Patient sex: M
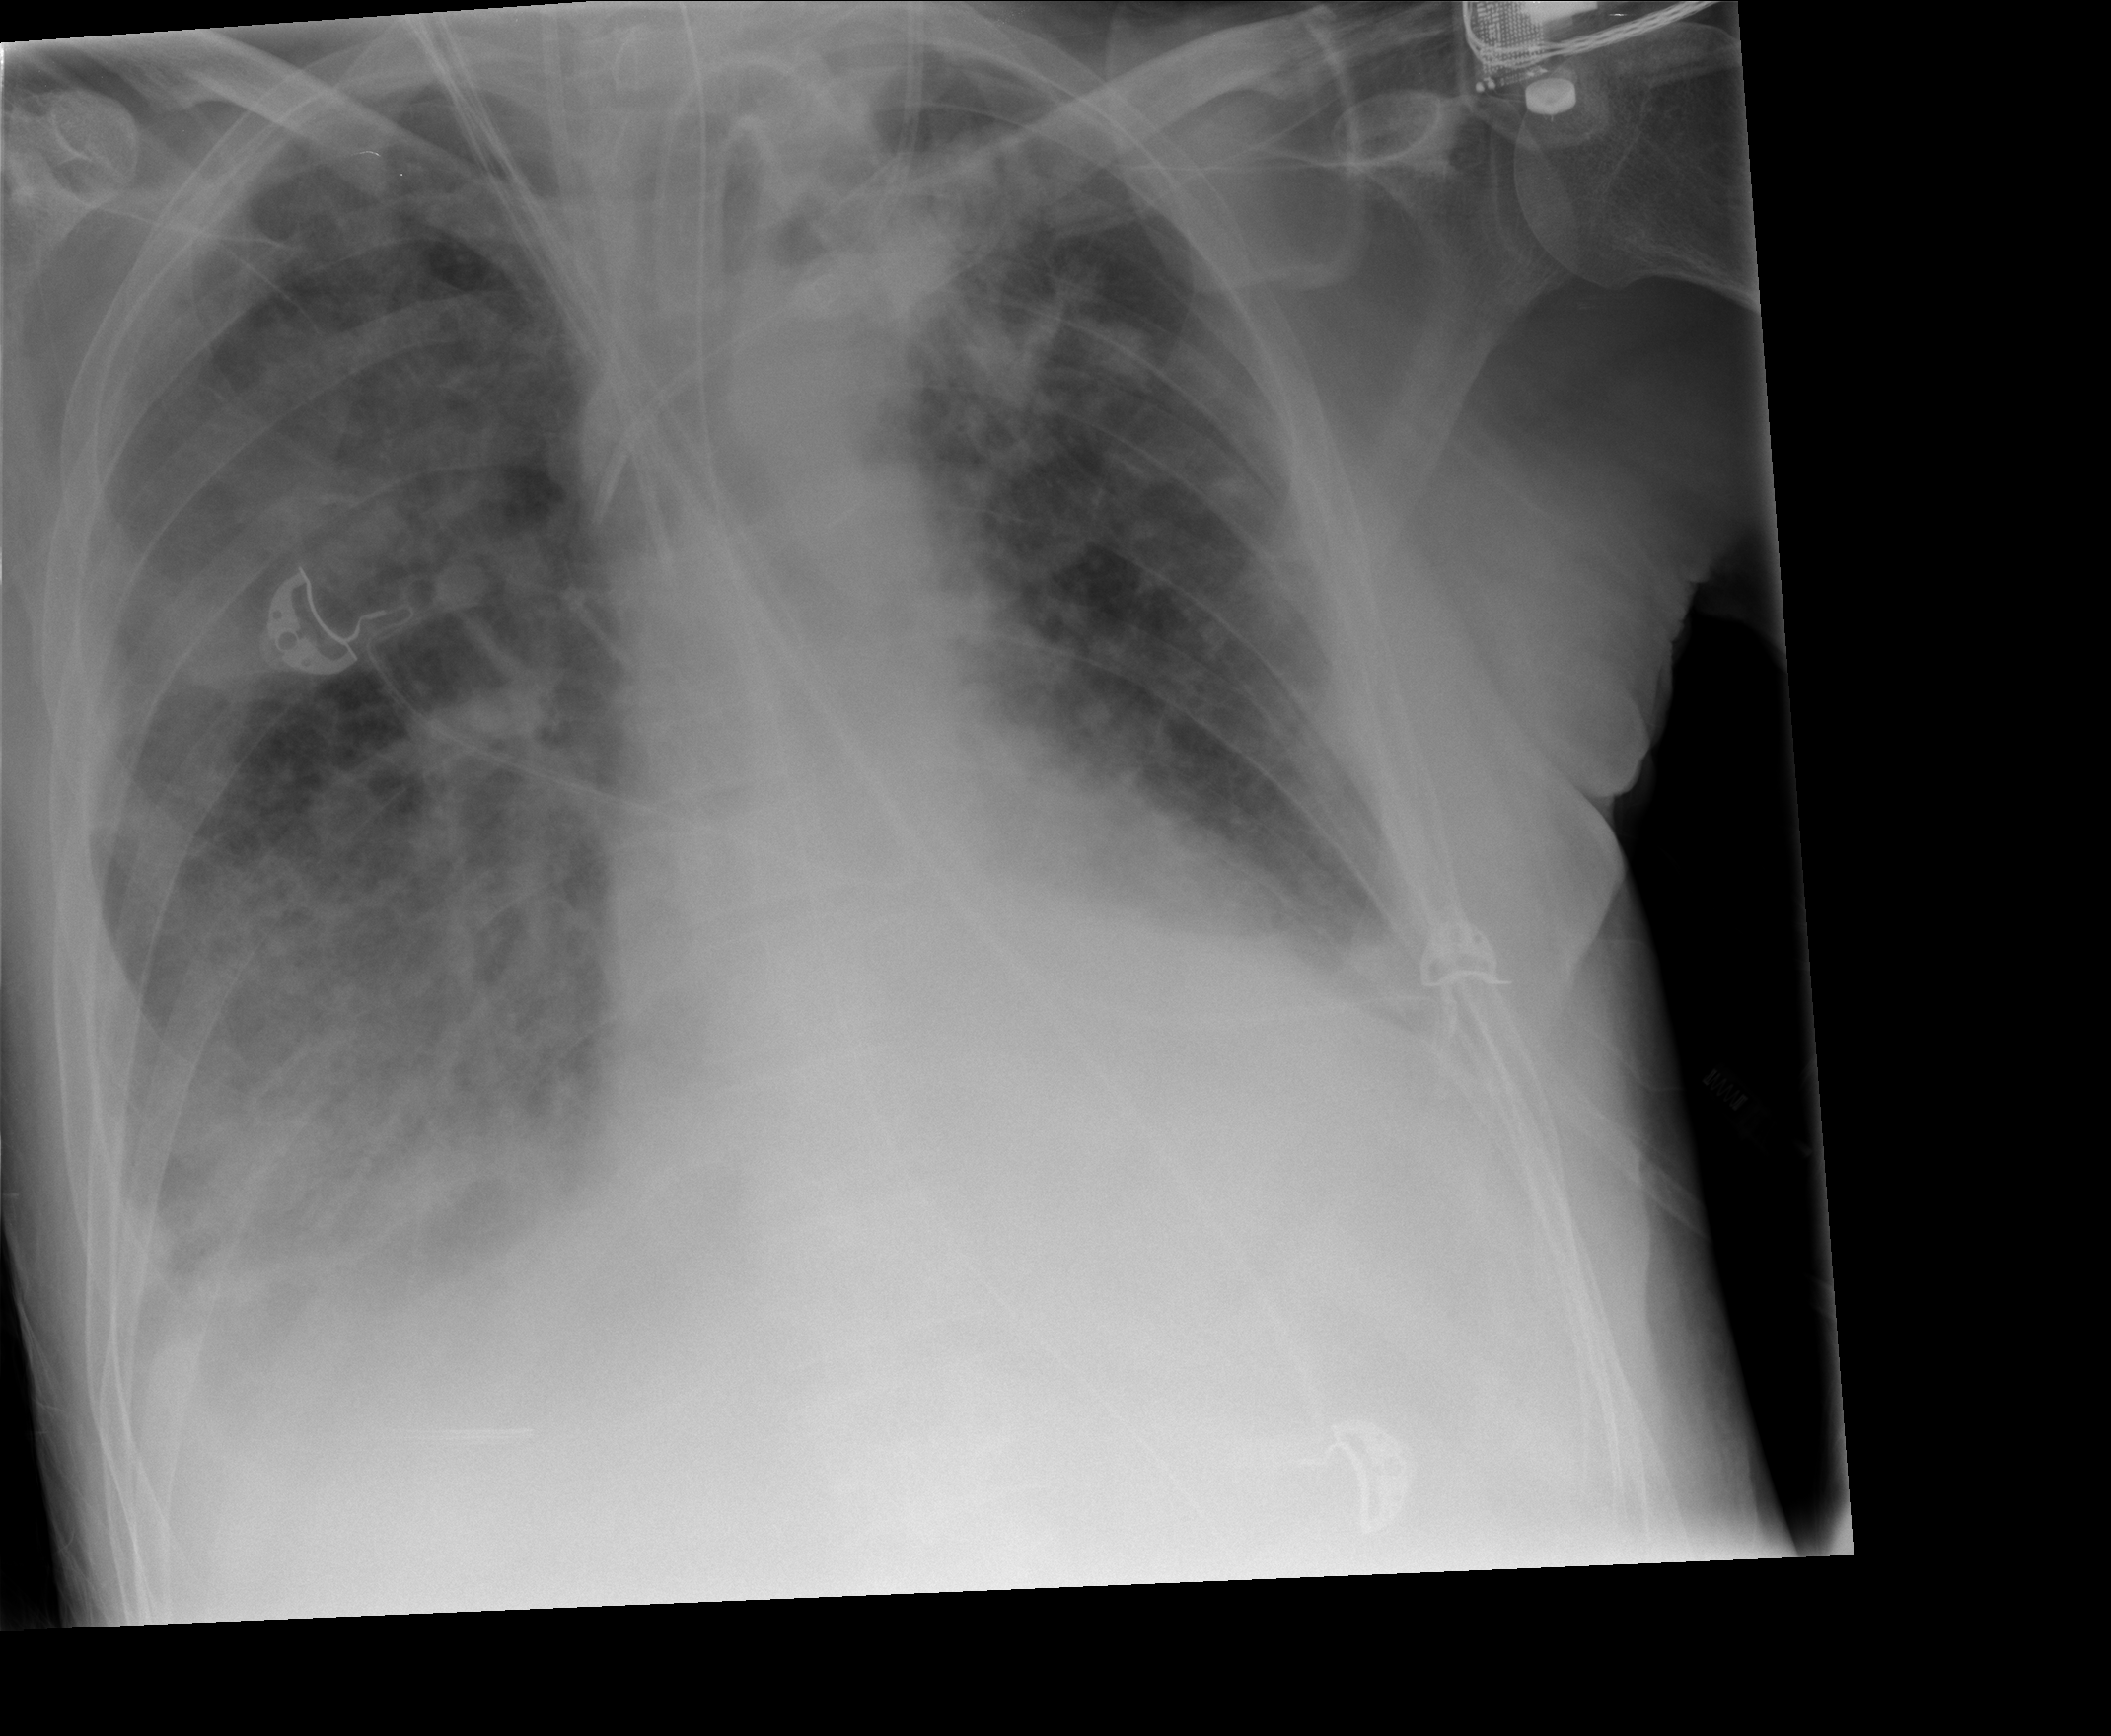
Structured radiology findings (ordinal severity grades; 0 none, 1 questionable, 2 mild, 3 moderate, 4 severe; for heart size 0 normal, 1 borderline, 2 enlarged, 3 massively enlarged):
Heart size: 0
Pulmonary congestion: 2
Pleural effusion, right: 2
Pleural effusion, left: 2
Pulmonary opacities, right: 3
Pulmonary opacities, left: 3
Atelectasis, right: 2
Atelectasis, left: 2